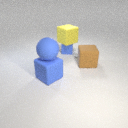
small blue rubber cube below large yellow rubber cube